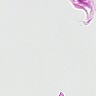
Metastatic tissue present: no